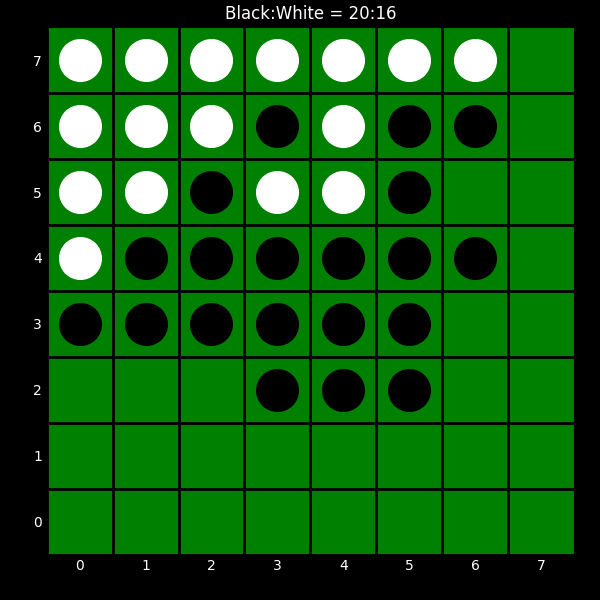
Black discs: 20
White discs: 16